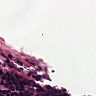
Metastatic tissue present: no